Field crop: tomato
Growth stage: 1
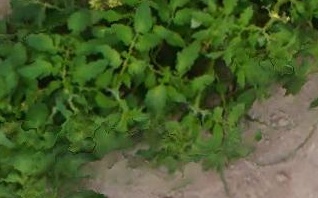
Species: tomato